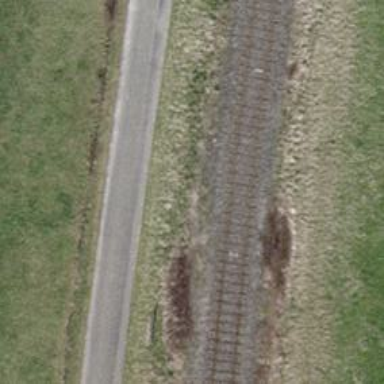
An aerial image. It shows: Preserved railway track with single rail.